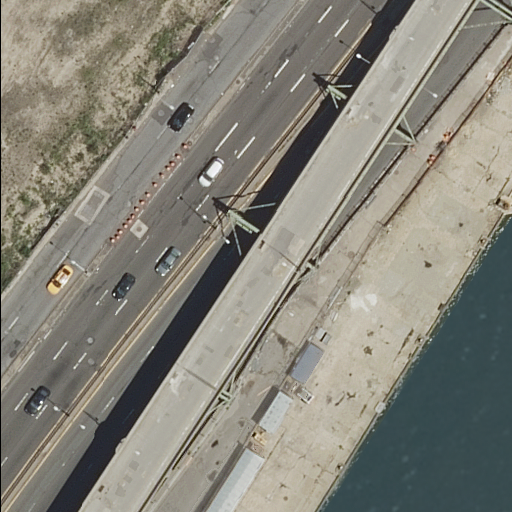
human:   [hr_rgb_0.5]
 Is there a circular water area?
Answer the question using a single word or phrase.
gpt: no

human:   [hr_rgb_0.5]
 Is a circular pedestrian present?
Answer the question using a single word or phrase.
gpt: no

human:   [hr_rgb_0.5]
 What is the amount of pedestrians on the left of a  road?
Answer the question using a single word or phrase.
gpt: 0

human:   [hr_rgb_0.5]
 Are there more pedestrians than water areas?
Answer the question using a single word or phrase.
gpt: no

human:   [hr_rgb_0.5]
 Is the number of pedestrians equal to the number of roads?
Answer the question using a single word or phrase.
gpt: no

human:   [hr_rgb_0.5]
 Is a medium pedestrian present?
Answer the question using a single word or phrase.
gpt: no

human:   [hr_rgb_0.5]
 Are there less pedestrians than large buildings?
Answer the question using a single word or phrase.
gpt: no

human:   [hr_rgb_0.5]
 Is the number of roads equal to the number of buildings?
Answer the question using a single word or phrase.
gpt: no

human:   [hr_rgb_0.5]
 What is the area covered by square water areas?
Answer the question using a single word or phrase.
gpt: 0m2

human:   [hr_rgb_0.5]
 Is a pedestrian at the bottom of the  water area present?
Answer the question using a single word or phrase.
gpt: no

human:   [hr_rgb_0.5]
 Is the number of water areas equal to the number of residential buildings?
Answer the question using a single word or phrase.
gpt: no

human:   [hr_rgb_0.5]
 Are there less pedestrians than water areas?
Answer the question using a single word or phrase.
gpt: no

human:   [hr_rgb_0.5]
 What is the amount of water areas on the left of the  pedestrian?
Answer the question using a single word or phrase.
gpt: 0

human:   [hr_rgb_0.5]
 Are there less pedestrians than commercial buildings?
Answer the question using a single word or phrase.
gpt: no

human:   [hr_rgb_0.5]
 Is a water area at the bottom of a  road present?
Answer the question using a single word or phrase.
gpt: yes

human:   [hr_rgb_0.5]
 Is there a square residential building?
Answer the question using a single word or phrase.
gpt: no

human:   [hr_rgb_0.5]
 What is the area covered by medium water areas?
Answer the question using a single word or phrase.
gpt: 0m2

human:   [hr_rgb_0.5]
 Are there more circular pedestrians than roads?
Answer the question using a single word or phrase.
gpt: no

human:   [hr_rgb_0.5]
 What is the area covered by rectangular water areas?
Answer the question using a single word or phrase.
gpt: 1201m2

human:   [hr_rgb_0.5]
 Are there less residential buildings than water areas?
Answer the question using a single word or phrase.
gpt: yes

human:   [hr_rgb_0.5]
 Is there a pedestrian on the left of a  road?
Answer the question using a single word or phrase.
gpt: no

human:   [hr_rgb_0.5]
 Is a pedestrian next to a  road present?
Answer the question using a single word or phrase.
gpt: yes

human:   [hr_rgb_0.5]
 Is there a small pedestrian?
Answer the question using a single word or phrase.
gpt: no

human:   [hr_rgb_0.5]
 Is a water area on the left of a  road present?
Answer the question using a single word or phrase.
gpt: no

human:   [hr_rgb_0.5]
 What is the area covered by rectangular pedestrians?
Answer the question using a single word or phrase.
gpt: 0m2

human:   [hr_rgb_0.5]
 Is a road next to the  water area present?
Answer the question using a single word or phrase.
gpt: yes

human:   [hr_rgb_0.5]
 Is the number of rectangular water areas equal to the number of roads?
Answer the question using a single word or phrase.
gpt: no

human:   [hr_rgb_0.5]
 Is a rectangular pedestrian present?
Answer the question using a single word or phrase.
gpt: no

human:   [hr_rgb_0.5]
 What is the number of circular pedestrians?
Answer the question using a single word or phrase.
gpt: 0

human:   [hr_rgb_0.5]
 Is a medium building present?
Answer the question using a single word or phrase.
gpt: no

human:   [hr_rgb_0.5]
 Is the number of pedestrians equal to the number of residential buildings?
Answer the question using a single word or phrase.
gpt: no

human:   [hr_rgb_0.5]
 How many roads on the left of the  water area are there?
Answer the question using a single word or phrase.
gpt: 2

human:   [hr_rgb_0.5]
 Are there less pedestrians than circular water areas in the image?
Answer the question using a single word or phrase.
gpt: no

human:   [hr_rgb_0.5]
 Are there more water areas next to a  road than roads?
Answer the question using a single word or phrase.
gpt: no

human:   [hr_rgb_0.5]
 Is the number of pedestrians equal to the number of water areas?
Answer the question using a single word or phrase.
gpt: yes

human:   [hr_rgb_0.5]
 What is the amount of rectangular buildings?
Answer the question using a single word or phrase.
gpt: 0